Brain MRI, t2w sequence, axial 2D slice.
Patient: age 39, sex F, weight 95 kg, height 1.95 m
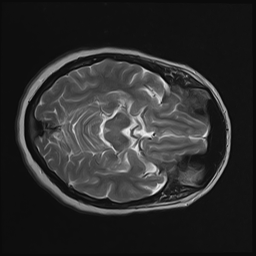